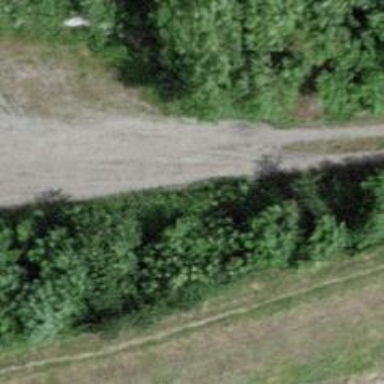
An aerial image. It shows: Compacted grade3 track.